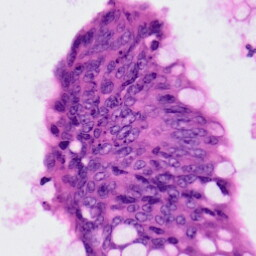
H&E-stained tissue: Colon